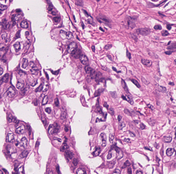
Tumor epithelial tissue: yes
Tumor-associated stroma tissue: yes
Normal tissue: no